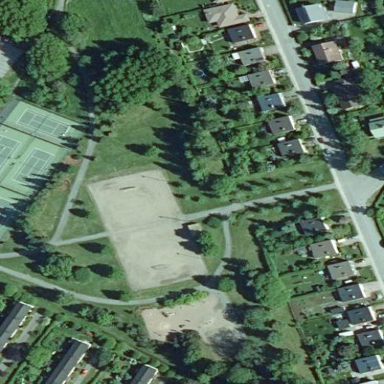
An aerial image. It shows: Lovely park for leisure and relaxation.